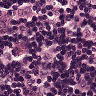
Metastatic tissue present: no